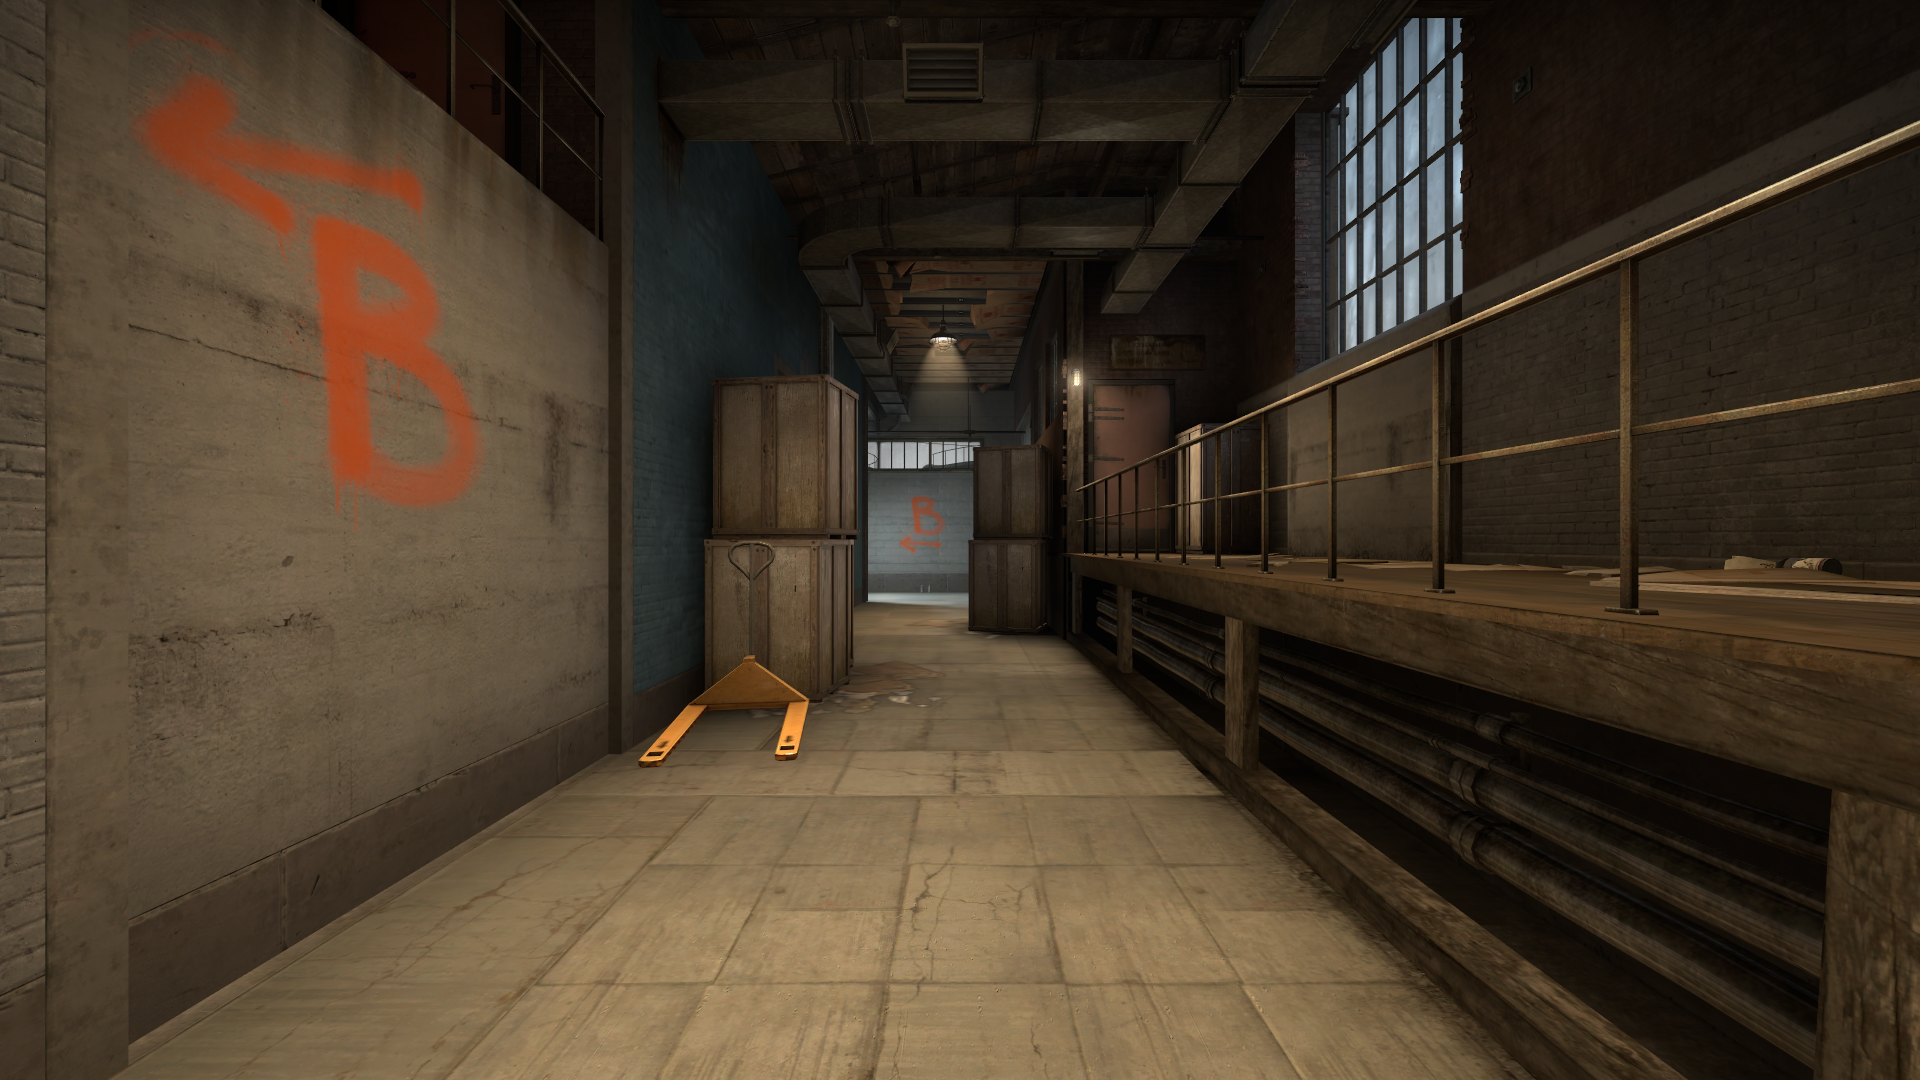
Map: de_train